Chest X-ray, PA view. Patient: 62 years old, sex M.
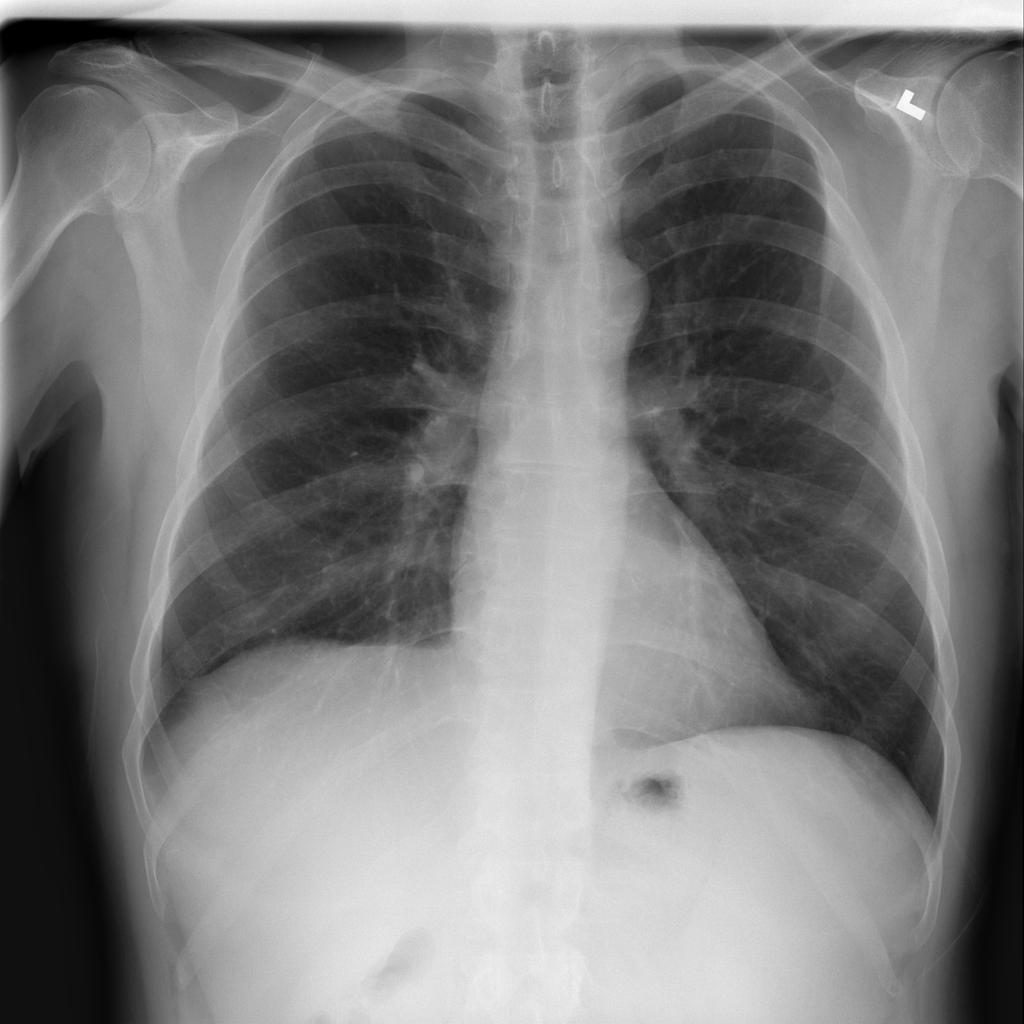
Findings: No Finding